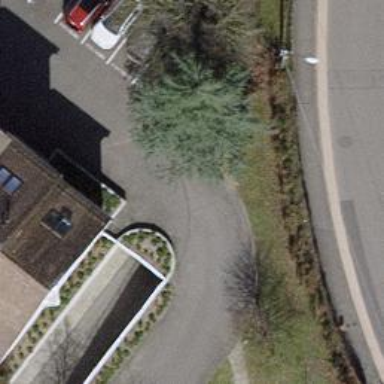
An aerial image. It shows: Driveway tunnel that serves as roadway.